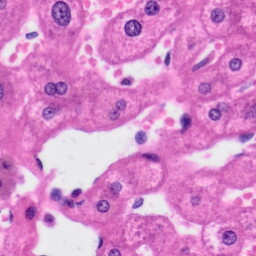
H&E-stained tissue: Liver